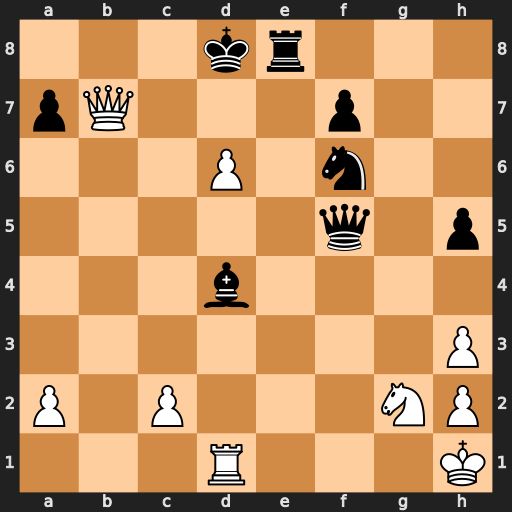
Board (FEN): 3kr3/pQ3p2/3P1n2/5q1p/3b4/7P/P1P3NP/3R3K
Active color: w
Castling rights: -
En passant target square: -
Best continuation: Qc7#